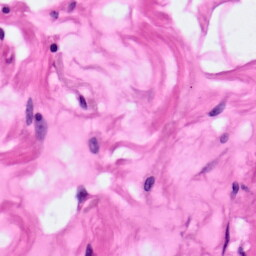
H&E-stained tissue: Pancreatic